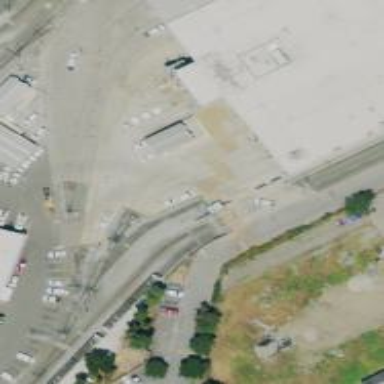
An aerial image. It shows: Light rail service yard with electrified contact lines.